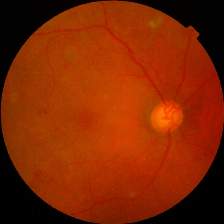
Diabetic retinopathy grade: No DR